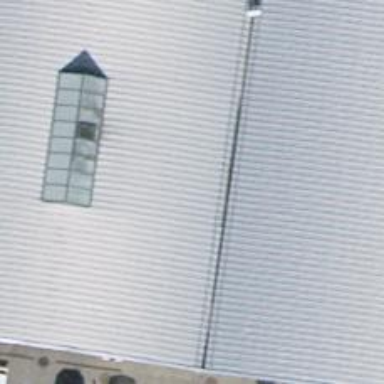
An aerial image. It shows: Car shop.